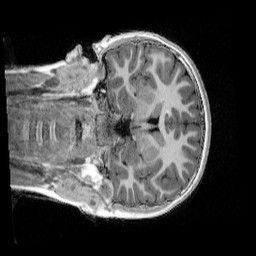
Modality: UNIT1_denoised
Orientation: coronal
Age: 10
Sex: female
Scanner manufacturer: siemens
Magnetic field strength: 3 T
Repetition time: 4 s
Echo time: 0.00303 s